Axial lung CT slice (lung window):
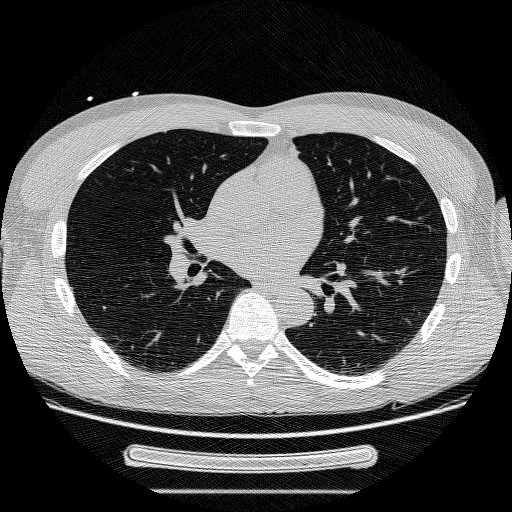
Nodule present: no